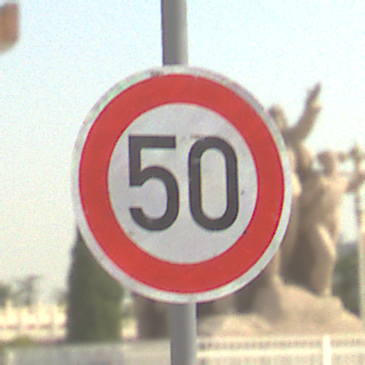
Verkehrszeichen: Geschwindigkeit50
Umgebung: Outdoor, Suburban
Tageszeit: MorningAfternoon
Wetter: Clear
Licht: Natural
Jahreszeit: NotSpecified
Kontrast: HighContrast